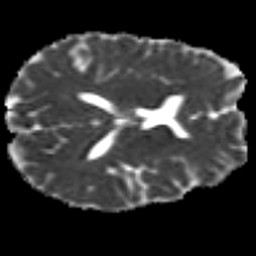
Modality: MD
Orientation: axial
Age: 32
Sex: male
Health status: healthy
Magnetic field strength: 3 T
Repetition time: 8.4 s
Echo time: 0.0926 s